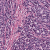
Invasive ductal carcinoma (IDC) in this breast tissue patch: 1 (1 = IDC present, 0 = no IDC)